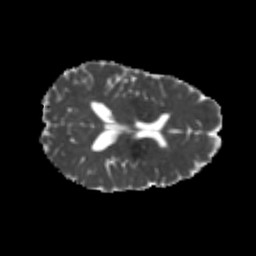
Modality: MD
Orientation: axial
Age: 22
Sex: female
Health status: healthy
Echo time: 0.074 s